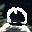
Label: 0